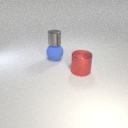
large blue rubber sphere below small gray metal cylinder